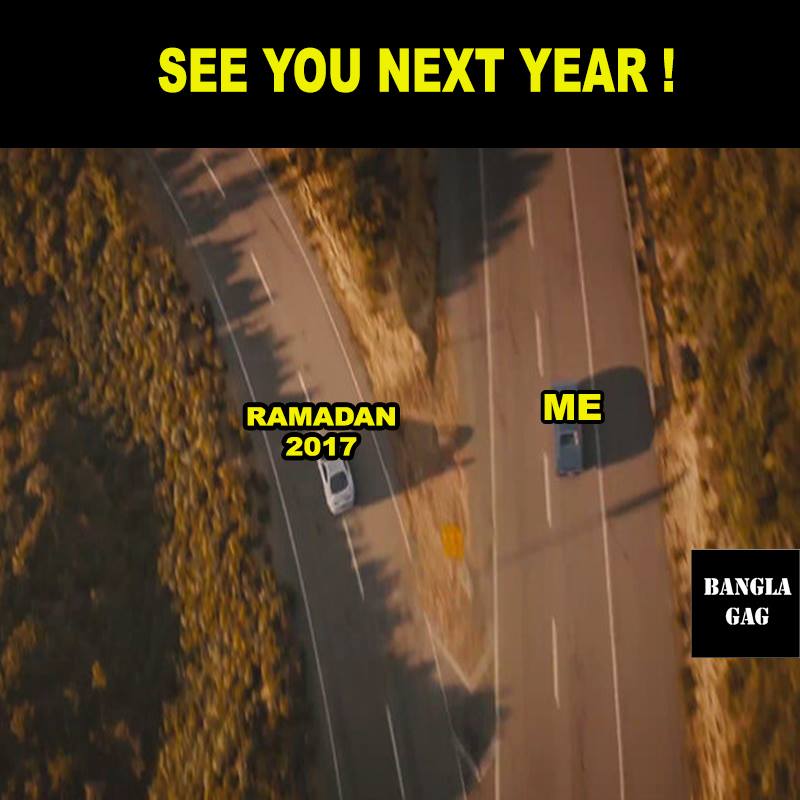
Caption: SEE YOU NEXT YEAR !   RAMADAN 2017     ME
Label: non-hate